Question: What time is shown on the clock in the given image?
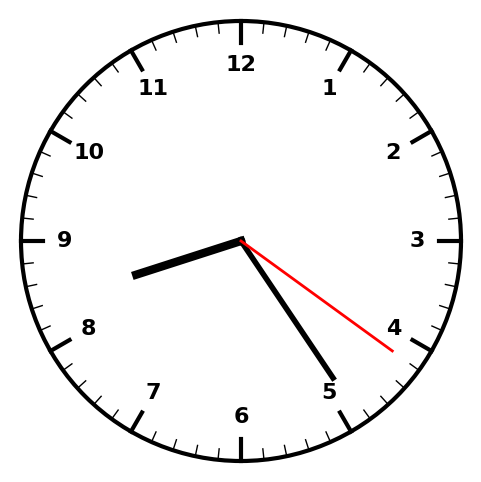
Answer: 08:24:21